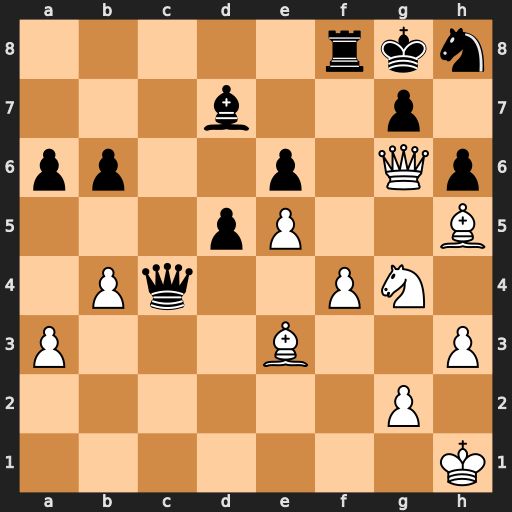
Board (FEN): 5rkn/3b2p1/pp2p1Qp/3pP2B/1Pq2PN1/P3B2P/6P1/7K
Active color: w
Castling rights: -
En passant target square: -
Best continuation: Nxh6#